Question: Using Xcode 4.2. When viewing memory in the memory browser, the memory addresses in the leftmost column (called "Line Numbers" in the Editor menu) are showing up as decimal numbers. Earlier today, they were in hex. I much prefer hex but I can't figure out how to change the format from decimal back to hex.
The individual variables, shown in the Variables View, have addresses in hex. The contents of memory are also shown in hex.
Edit:
Screenshot: The red rectangle is around the decimal addresses. I have since found that clicking anywhere in the column with the red rect toggles between hex and decimal addresses.
Thx to CocoaFu for helping me figure this out. .
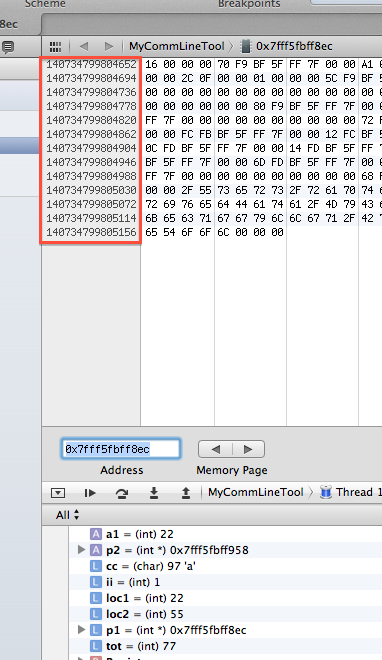
Answer: Not sure how you are trying but the first clue is "Line Numbers" that you are not viewing memory. I created:
'''
int *a = malloc(500);
a[0] = 3;
'''
right (control) clicked on the "a" in the locals variable display, selected
'''
View Memory of "*a"
'''
Click in the red rect to change between different address bases (decimal/hexadecimal)--thanks to @onquest